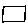
Label: square